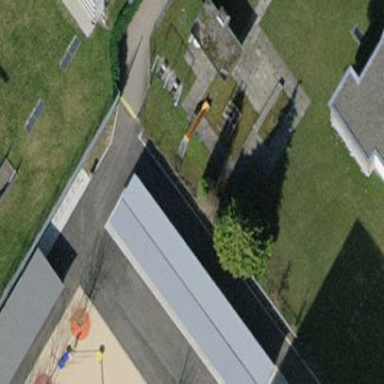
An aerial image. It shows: Bicycle parking facility.